Question: EDIT:
Ok I found why it was not working. Jquery was ok but instead of value I took text, so instead .val just .text
So I have a little problem here.
I have a task to export outlook contact file and import it to a database, then display it in html table.
I have my table, with a lot of rows and cells. My first cell is "". When the user clicks on any of the "" to open new window and create input with the .
So for example when I click on the name "" new window should popup with new with the name "". When I click on "" new window should popup with new with the name "". So this textarea should be universal for all names.
I mean I did it for only one name, but do not know how to do it for all names.
I hope you understood me what I want. Here is a picture of the table:

'''
<table id = "firstname" border="2" cellpadding="1" cellspacing="1" width="10000" >
<tr>
<th>First Name</th>
<th>Middle Name</th>
<th>Last Name</th>
<th>Suffix</th>
<th>Company</th>
<th>Department</th>
<th>Job Title</th>
<th>Business Street</th>
<th>Business Street 2</th>
<th>Business Street 3</th>
<th>Business City</th>
<th>Business State</th>
<th>Business Postal Code</th>
<th>Business Country/Region</th>
<th>Home Street</th>
<th>Home Street 2</th>
<th>Home Street 3</th>
<th>Home City</th>
<th>Home State</th>
<th>Home Postal Code</th>
<th>Home Country Region</th>
<th>Other Street</th>
<th>Other Street 2</th>
<th>Other Street 3</th>
<th>Other City</th>
<th>Other State</th>
<th>Other Postal Code</th>
<th>Other Country/Region</th>
<th>Assistant's Phone</th>
<th>Business Fax</th>
<th>Business Phone</th>
<th>Business Phone 2</th>
<th>Callback</th>
<th>Car Phone</th>
<th>Company Main Phone</th>
<th>Home Fax</th>
<th>Home Phone</th>
<th>Home Phone 2</th>
<th>ISDN</th>
<th>Mobile Phone</th>
<th>Other Fax</th>
<th>Other Phone</th>
<th>Pager</th>
<th>Primary Phone</th>
<th>Radio Phone</th>
<th>TTY/TDD PHone</th>
<th>Telex</th>
<th>Account</th>
<th>Anniversary</th>
<th>Assistant's Name</th>
<th>Billing Information</th>
<th>Birthday</th>
<th>Business Address PO Box</th>
<th>Categories</th>
<th>Children</th>
<th>Directory Server</th>
<th>Email Address</th>
<th>Email Type</th>
<th>Email Display Name</th>
<th>Email Address 2</th>
<th>Email Type 2</th>
<th>Email Display Name 2</th>
<th>Email Address 3</th>
<th>Email Type 3</th>
<th>Email Display Name 3</th>
<th>Gender</th>
<th>Government ID Number</th>
<th>Hobby</th>
<th>Home Address PO Box</th>
<th>Initials</th>
<th>Internet Free/Busy</th>
<th>Keywords</th>
<th>Language</th>
<th>Location</th>
<th>Manager's Name</th>
<th>Mileage</th>
<th>Notes</th>
<th>Office Location</th>
<th>Organizational ID Number</th>
<th>Other Address PO Box</th>
<th>Priority</th>
<th>Private</th>
<th>Profession</th>
<th>Referred By</th>
<th>Sensitivity</th>
</tr>
<tr class='table_row'>
<?php
mysqli_select_db($con,'outlook');
$sql = "SELECT * FROM contacts";
$myData = mysqli_query($con,$sql);
while($record = mysqli_fetch_array($myData))
{
echo "<tr>";
echo "<td id="fname">" . "<a class='why' href='#' onClick='myFunction()'>" . $record['first_name'] . "</a>" . "</td>";
echo '<script type="text/javascript">';
echo 'function myFunction(){';
echo 'var myWindow = window.open("", "", "width=1024, height=555, left=450, top=100");';
echo 'myWindow.document.write(';
echo '"';
echo '<html>';
echo '<head>';
echo '<script src="http://code.jquery.com/jquery-1.9.1.js"><\/script>';
echo '<script type="text/javascript">';
echo '<\/script>';
echo '</head>';
echo '<body>';
echo '<div id="showcase" style="background-color: #F5FFE0; margin-right: 25%; margin-left: 30%; padding-left:3%; padding-right:2%; border:solid 5px #242222;">';
echo '<p style="background-color:#7A993D;">Personal</p>';
echo '<select>';
echo '<option selected >Full Name</option>';
echo '</select>';
echo '<input type="text" value="'.($record['first_name']).'" style="margin-left: 25.3%;"><br>';
echo '<select>';
echo '<option selected>Company</option>';
echo '</select>';
echo '<input type="text" value="'.($record['company']).'" style="margin-left: 26.3%;"><br>';
echo '<select>';
echo '<option selected>Job Title</option>';
echo '</select>';
echo '<input type="text" value="'.($record['job_title']).'" style="margin-left: 28%;"><br><br>';
echo '<p style="background-color:#7A993D;">Internet</p>';
echo '<select>';
echo '<option>E-Mail</option>';
echo '<option>E-Mail 2</option>';
echo '<option>E-Mail 3</option>';
echo '</select>';
echo '<input type="text" value="'.($record['email_address']).'" style="margin-left: 28%;"><br>';
echo '<select>';
echo '<option selected>Web page address</option>';
echo '</select>';
echo '<input type="text" value="'.($record['internet_free_busy']).'" style="margin-left: 12.5%;"><br>';
echo '<p style="background-color:#7A993D;">Phone numbers</p>';
echo '<select>';
echo '<option>Assistant</option>';
echo '<option selected>Business</option>';
echo '<option>Business 2</option>';
echo '<option>Business Fax</option>';
echo '<option>Callback</option>';
echo '<option>Car</option>';
echo '<option>Company</option>';
echo '<option>Home</option>';
echo '<option>Home 2</option>';
echo '<option>Home Fax</option>';
echo '<option>ISDN</option>';
echo '<option>Mobile</option>';
echo '<option>Other</option>';
echo '<option>Other Fax</option>';
echo '<option>Pager</option>';
echo '<option>Primary</option>';
echo '<option>Radio</option>';
echo '<option>Telex</option>';
echo '<option>TTY/TDD</option>';
echo '</select>';
echo '<script>';
echo 'var myColor = document.getElementById("fname").value;';
echo '<\/script>';
echo '<input type="text" value=myColor style="margin-left: 20%;"><br>';
echo '<select>';
echo '<option>Assistant</option>';
echo '<option selected>Business</option>';
echo '<option>Business 2</option>';
echo '<option>Business Fax</option>';
echo '<option>Callback</option>';
echo '<option>Car</option>';
echo '<option>Company</option>';
echo '<option>Home</option>';
echo '<option>Home 2</option>';
echo '<option>Home Fax</option>';
echo '<option>ISDN</option>';
echo '<option>Mobile</option>';
echo '<option>Other</option>';
echo '<option>Other Fax</option>';
echo '<option>Pager</option>';
echo '<option>Primary</option>';
echo '<option>Radio</option>';
echo '<option>Telex</option>';
echo '<option>TTY/TDD</option>';
echo '</select>';
echo '<input type="text" value="'.($record['business_phone']).'" style="margin-left: 20%;"><br>';
echo '<select>';
echo '<option>Assistant</option>';
echo '<option>Business</option>';
echo '<option>Business 2</option>';
echo '<option selected>Business Fax</option>';
echo '<option>Callback</option>';
echo '<option>Car</option>';
echo '<option>Company</option>';
echo '<option>Home</option>';
echo '<option>Home 2</option>';
echo '<option>Home Fax</option>';
echo '<option>ISDN</option>';
echo '<option>Mobile</option>';
echo '<option>Other</option>';
echo '<option>Other Fax</option>';
echo '<option>Pager</option>';
echo '<option>Primary</option>';
echo '<option>Radio</option>';
echo '<option>Telex</option>';
echo '<option>TTY/TDD</option>';
echo '</select>';
echo '<input type="text" value="'.($record['business_fax']).'" style="margin-left: 20%;"><br>';
echo '<select>';
echo '<option>Assistant</option>';
echo '<option>Business</option>';
echo '<option>Business 2</option>';
echo '<option>Business Fax</option>';
echo '<option>Callback</option>';
echo '<option>Car</option>';
echo '<option>Company</option>';
echo '<option>Home</option>';
echo '<option>Home 2</option>';
echo '<option>Home Fax</option>';
echo '<option>ISDN</option>';
echo '<option selected>Mobile</option>';
echo '<option>Other</option>';
echo '<option>Other Fax</option>';
echo '<option>Pager</option>';
echo '<option>Primary</option>';
echo '<option>Radio</option>';
echo '<option>Telex</option>';
echo '<option>TTY/TDD</option>';
echo '</select>';
echo '<input type="text" value="'.($record['mobile_phone']).'" style="margin-left: 20%;"><br>';
echo '<p style="background-color:#7A993D;">Addresses</p>';
echo '<select>';
echo '<option selected>Business</option>';
echo '<option >Home</option>';
echo '<option >Other</option>';
echo '</select>';
echo '<input type="text" value="'.($record['business_street']).'" style="margin-left: 26.5%;"><br><br>';
echo '<\/div>';
echo '</body></html>';
echo '"';
echo ');';
echo '}';
echo '</script>';
echo "<td>" . $record['middle_name'] . "</td>";
echo "<td>" . $record['last_name'] . "</td>";
echo "<td>" . $record['suffix'] . "</td>";
echo "<td>" . $record['company'] . "</td>";
echo "<td>" . $record['department'] . "</td>";
echo "<td>" . $record['job_title'] . "</td>";
echo "<td>" . $record['business_street'] . "</td>";
echo "<td>" . $record['business_street2'] . "</td>";
echo "<td>" . $record['business_street3'] . "</td>";
echo "<td>" . $record['business_city'] . "</td>";
echo "<td>" . $record['business_state'] . "</td>";
echo "<td>" . $record['business_postal_code'] . "</td>";
echo "<td>" . $record['business_country_region'] . "</td>";
echo "<td>" . $record['home_street'] . "</td>";
echo "<td>" . $record['home_street2'] . "</td>";
echo "<td>" . $record['home_street3'] . "</td>";
echo "<td>" . $record['home_city'] . "</td>";
echo "<td>" . $record['home_state'] . "</td>";
echo "<td>" . $record['home_postal_code'] . "</td>";
echo "<td>" . $record['home_country_region'] . "</td>";
echo "<td>" . $record['other_street'] . "</td>";
echo "<td>" . $record['other_street2'] . "</td>";
echo "<td>" . $record['other_street3'] . "</td>";
echo "<td>" . $record['other_city'] . "</td>";
echo "<td>" . $record['other_state'] . "</td>";
echo "<td>" . $record['other_postal_code'] . "</td>";
echo "<td>" . $record['other_country_region'] . "</td>";
echo "<td>" . $record['assistants_phone'] . "</td>";
echo "<td>" . $record['business_fax'] . "</td>";
echo "<td>" . $record['business_phone'] . "</td>";
echo "<td>" . $record['business_phone2'] . "</td>";
echo "<td>" . $record['callback'] . "</td>";
echo "<td>" . $record['car_phone'] . "</td>";
echo "<td>" . $record['company_main_phone'] . "</td>";
echo "<td>" . $record['home_fax'] . "</td>";
echo "<td>" . $record['home_phone'] . "</td>";
echo "<td>" . $record['home_phone2'] . "</td>";
echo "<td>" . $record['isdn'] . "</td>";
echo "<td>" . $record['mobile_phone'] . "</td>";
echo "<td>" . $record['other_fax'] . "</td>";
echo "<td>" . $record['other_phone'] . "</td>";
echo "<td>" . $record['pager'] . "</td>";
echo "<td>" . $record['primary_phone'] . "</td>";
echo "<td>" . $record['radio_phone'] . "</td>";
echo "<td>" . $record['tty_tdd_phone'] . "</td>";
echo "<td>" . $record['telex'] . "</td>";
echo "<td>" . $record['account'] . "</td>";
echo "<td>" . $record['anniversary'] . "</td>";
echo "<td>" . $record['assistants_name'] . "</td>";
echo "<td>" . $record['billing_information'] . "</td>";
echo "<td>" . $record['birthday'] . "</td>";
echo "<td>" . $record['business_address_po_box'] . "</td>";
echo "<td>" . $record['categories'] . "</td>";
echo "<td>" . $record['children'] . "</td>";
echo "<td>" . $record['directory_server'] . "</td>";
echo "<td>" . $record['email_address'] . "</td>";
echo "<td>" . $record['email_type'] . "</td>";
echo "<td>" . $record['email_display_name'] . "</td>";
echo "<td>" . $record['email_address2'] . "</td>";
echo "<td>" . $record['email_type2'] . "</td>";
echo "<td>" . $record['email_display_name2'] . "</td>";
echo "<td>" . $record['email_address3'] . "</td>";
echo "<td>" . $record['email_type3'] . "</td>";
echo "<td>" . $record['email_display_name3'] . "</td>";
echo "<td>" . $record['gender'] . "</td>";
echo "<td>" . $record['government_id_number'] . "</td>";
echo "<td>" . $record['hobby'] . "</td>";
echo "<td>" . $record['home_address_po_box'] . "</td>";
echo "<td>" . $record['initials'] . "</td>";
echo "<td>" . $record['internet_free_busy'] . "</td>";
echo "<td>" . $record['keywords'] . "</td>";
echo "<td>" . $record['language'] . "</td>";
echo "<td>" . $record['location'] . "</td>";
echo "<td>" . $record['managers_name'] . "</td>";
echo "<td>" . $record['mileage'] . "</td>";
echo "<td>" . $record['notes'] . "</td>";
echo "<td>" . $record['office_location'] . "</td>";
echo "<td>" . $record['organizational_id_number'] . "</td>";
echo "<td>" . $record['other_address_po_box'] . "</td>";
echo "<td>" . $record['priority'] . "</td>";
echo "<td>" . $record['private'] . "</td>";
echo "<td>" . $record['profession'] . "</td>";
echo "<td>" . $record['referred_by'] . "</td>";
echo "<td>" . $record['sensitivity'] . "</td>";
}
?>
</tr>
'''
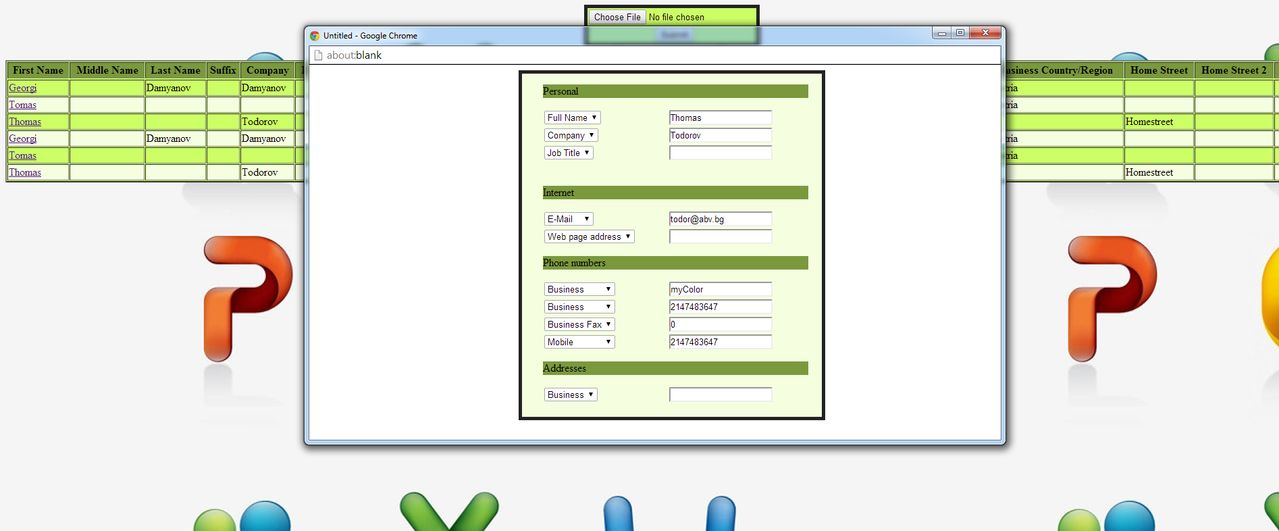
Answer: You could add an id to the desired td just like
'''
echo "<td id='helper'>" . $record['middle_name'] . "</td>";
'''
And then use jquery
'''
$('#helper').click(function(){
var x=window.open();
x.document.open();
x.document.write('<textarea>'+$(this).val()+'</textarea>');
x.document.close();
});
'''
Hope it worlks!